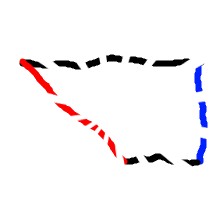
Shape: trapezoid